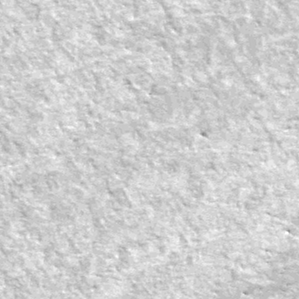
Label: frost